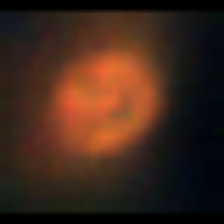
Taxon: NanoPlankton
Group: Other